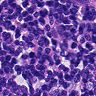
Metastatic tissue present: no